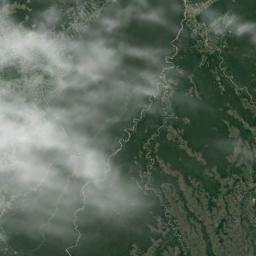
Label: cloud